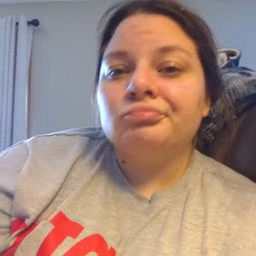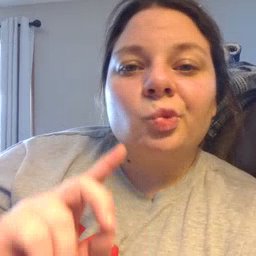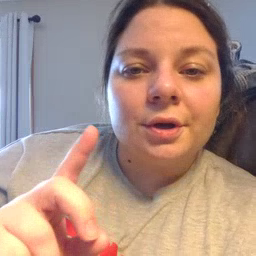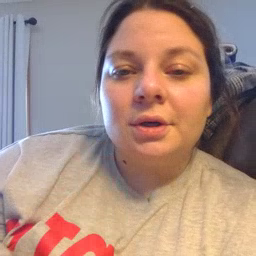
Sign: where